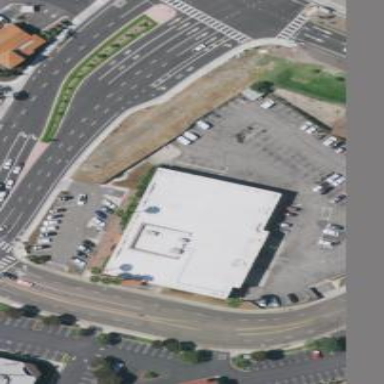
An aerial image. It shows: Building that serves as post office.